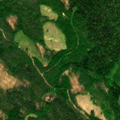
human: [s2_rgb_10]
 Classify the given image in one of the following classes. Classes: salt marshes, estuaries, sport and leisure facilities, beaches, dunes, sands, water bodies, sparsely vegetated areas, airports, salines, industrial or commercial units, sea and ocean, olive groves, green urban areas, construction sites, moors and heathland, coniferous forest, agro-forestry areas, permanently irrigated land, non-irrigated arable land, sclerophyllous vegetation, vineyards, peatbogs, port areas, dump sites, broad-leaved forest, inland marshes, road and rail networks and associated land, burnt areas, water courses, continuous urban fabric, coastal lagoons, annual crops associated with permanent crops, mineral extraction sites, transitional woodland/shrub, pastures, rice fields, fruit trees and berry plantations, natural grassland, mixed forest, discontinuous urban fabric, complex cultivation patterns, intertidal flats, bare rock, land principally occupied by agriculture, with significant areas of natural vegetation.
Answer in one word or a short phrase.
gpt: coniferous forest, mixed forest